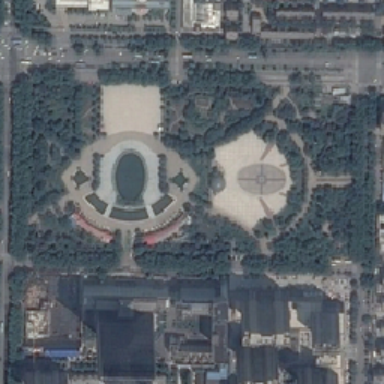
Many green trees are planted in the center of the square .